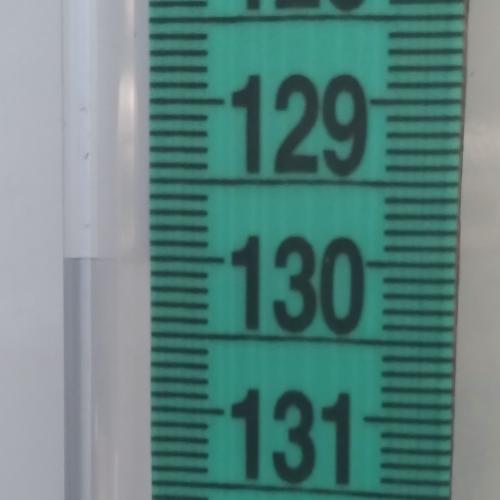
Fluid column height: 130.0 cm